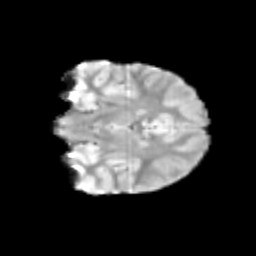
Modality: T2w
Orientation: coronal
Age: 10
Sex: female
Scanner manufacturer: siemens
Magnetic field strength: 3 T
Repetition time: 3.8 s
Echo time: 0.07 s